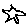
Label: star